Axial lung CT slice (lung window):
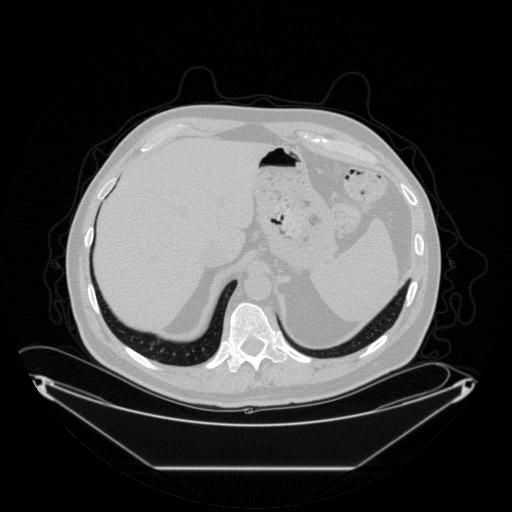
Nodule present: no